Field crop: maize
Growth stage: 2
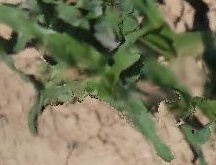
Species: maize